Question: So following on from this question here: <URL>, I think I need to create a kind of map of the edges of the view, lets say I have a view that looks like this:

The button isn't going to be blue or any specific colour so we can't check if where the user touched is blue, suggested by one of the answers in the last question.
Lets say I receive a touch event, and I get the position of the touch inside this view, the view is rect and I only want to take in input if they press on the part that is blue. How can I figure out this?
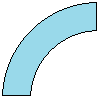
Answer: Let's assume that the bounding box for the graphic exactly fills the view. We can proceed as follows. The area of interest is bounded by two concentric circles and by the view. (The circle center is the bottom right corner of the view.) When we get a touch, we just need to compute the distance from the touch coordinate to the bottom right corner and compare that to the two circle radii. (You can avoid a square root by comparing the squared distance to the squared radii.) If the distance falls between the radii, the touch is in the blue (or whatever color). We don't need to compute whether the touch is within the bounding box; we already know that since the event was delivered to the view.
Here's some sample code. It's for a detector that determines whether a point is within two concentric circles (an annulus) and, if it is, which quadrant it hit.
'''
public class ArcHitDetector {
public enum Quadrant {
TOP_LEFT, TOP_RIGHT, BOTTOM_LEFT, BOTTOM_RIGHT
}
private int xCenter, yCenter, innerR2, outerR2;
/**
* Construct an ArcHitDetector for an annulus centered at given
* points and with given inner and outer radii.
*
* @param xCenter the horizontal center coordinate
* @param yCenter the vertical center coordinate
* @param outerR the outer radius of the annulus
* @param innerR the inner radius of the annulus
*/
public ArcHitDetector(int xCenter, int yCenter, int outerR, int innerR) {
this.xCenter = xCenter;
this.yCenter = yCenter;
this.outerR2 = outerR * outerR;
this.innerR2 = innerR * innerR;
}
/**
* Classify a point with respect to the annulus. It assumes
* screen coordinates (x increases to the right; y increases
* down).
*
* @param x the x coordinate of the point to test
* @param y the y coordinate of the point to test
*
* @return the Quadrant of the annulus in which the point falls,
* or null if the point does not lie in the annulus
*/
public Quadrant classifyHit(int x, int y) {
int dx = x - xCenter;
int dy = y - yCenter;
int d2 = dx * dx + dy * dy;
if (d2 <= outerR2 && d2 >= innerR2) {
if (x >= xCenter) {
return y <= yCenter ? TOP_RIGHT : BOTTOM_RIGHT;
} else {
return y <= yCenter ? TOP_LEFT : BOTTOM_LEFT;
}
} else {
return null;
}
}
}
'''